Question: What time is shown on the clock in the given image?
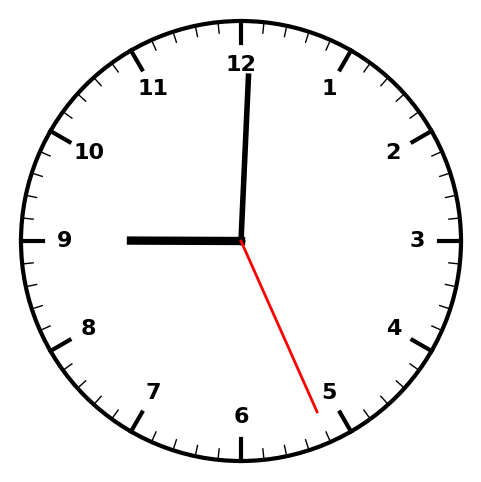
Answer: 09:00:26